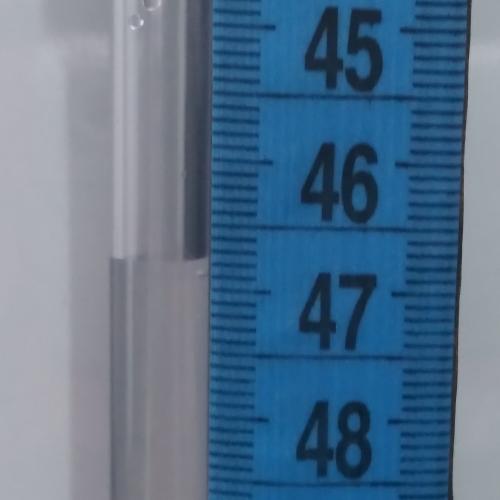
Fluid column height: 46.8 cm